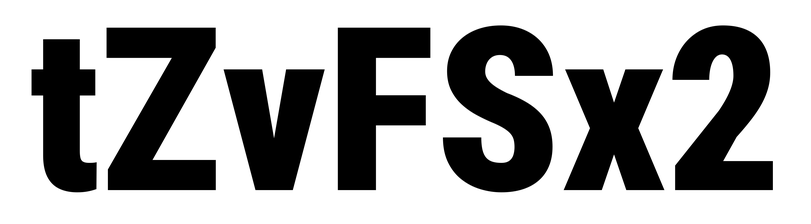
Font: Roboto_Condensed_Black